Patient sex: F
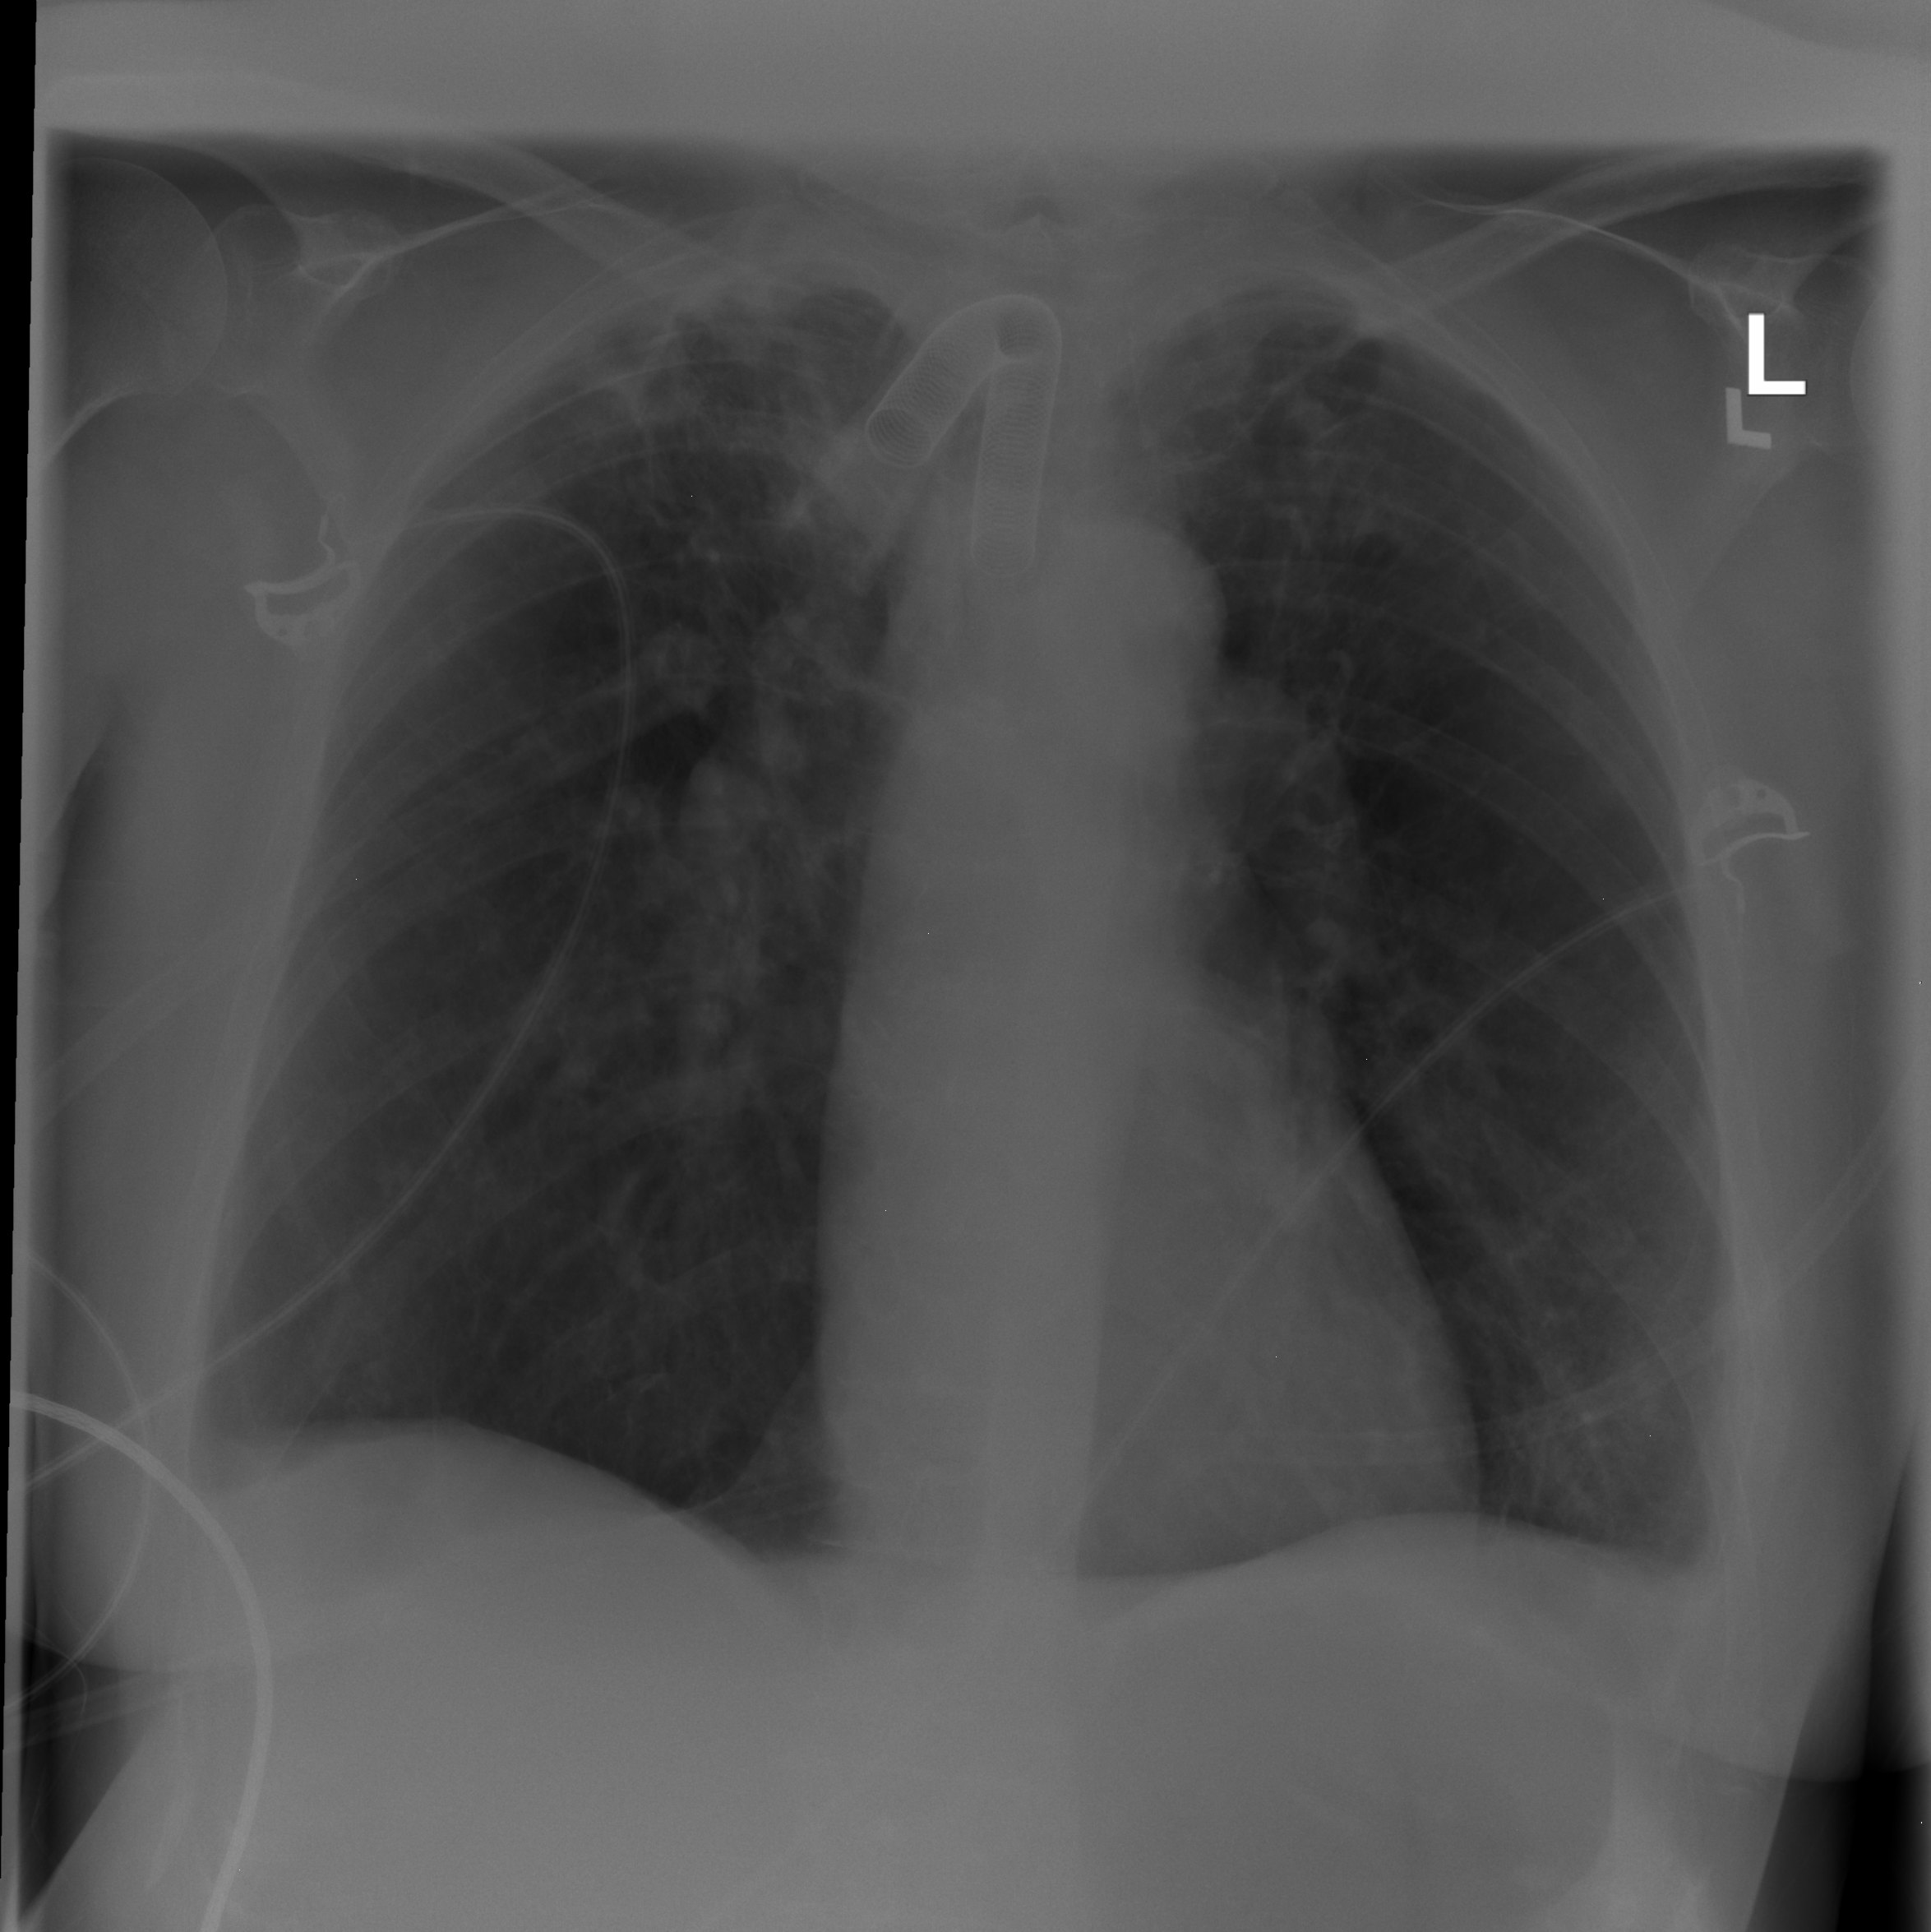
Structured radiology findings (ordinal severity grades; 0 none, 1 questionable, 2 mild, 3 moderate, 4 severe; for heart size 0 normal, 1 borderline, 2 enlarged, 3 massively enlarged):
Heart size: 0
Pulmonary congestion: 0
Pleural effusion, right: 2
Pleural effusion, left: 2
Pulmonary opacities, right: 0
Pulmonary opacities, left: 0
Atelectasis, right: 2
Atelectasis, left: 2